Interaction volume radius: 5 \u00c5
Interaction volume height: 20 \u00c5
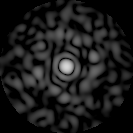
Disorder parameter: 0.8428